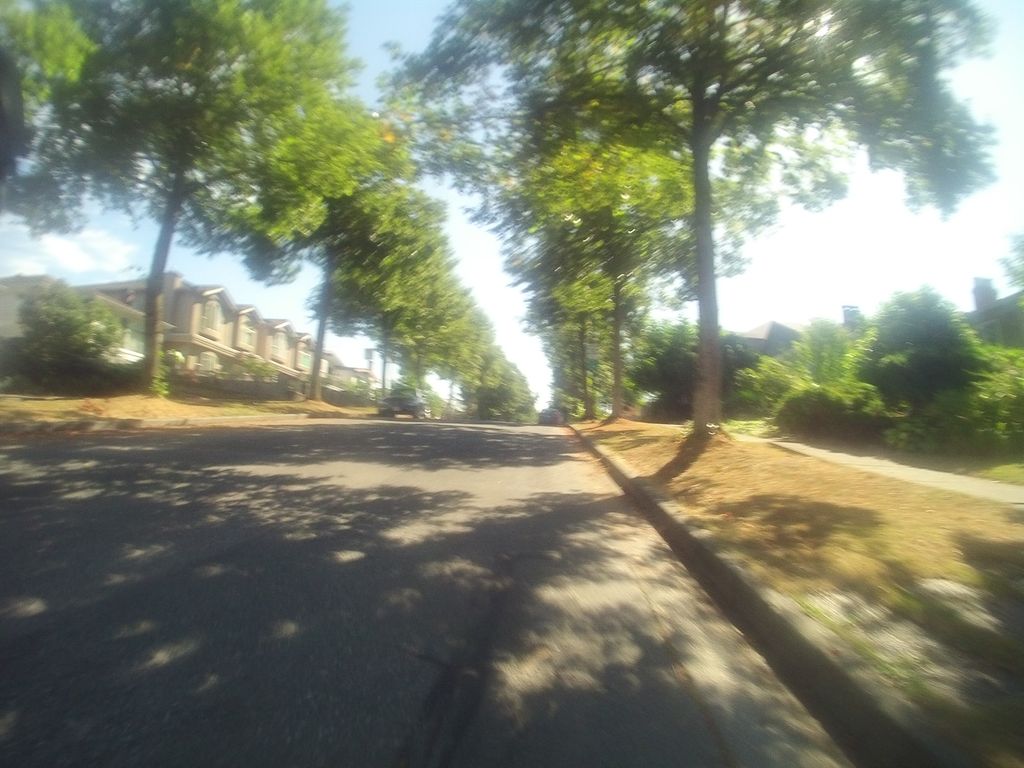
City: vancouver